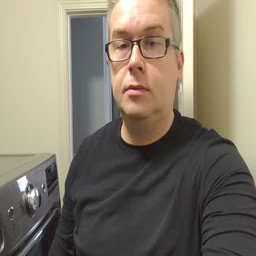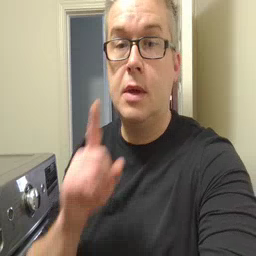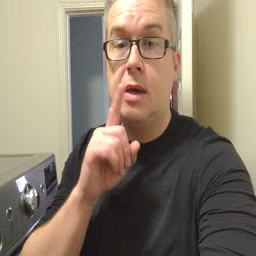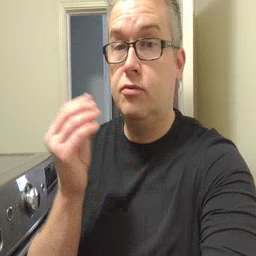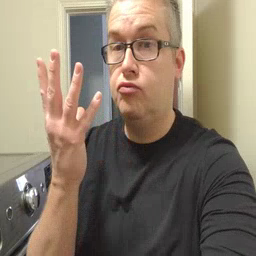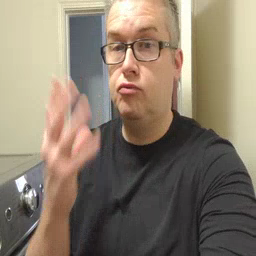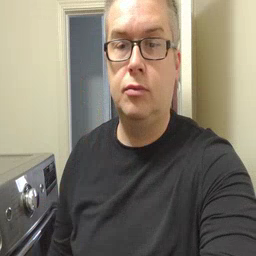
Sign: lamp